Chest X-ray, PA view. Patient: 64 years old, sex M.
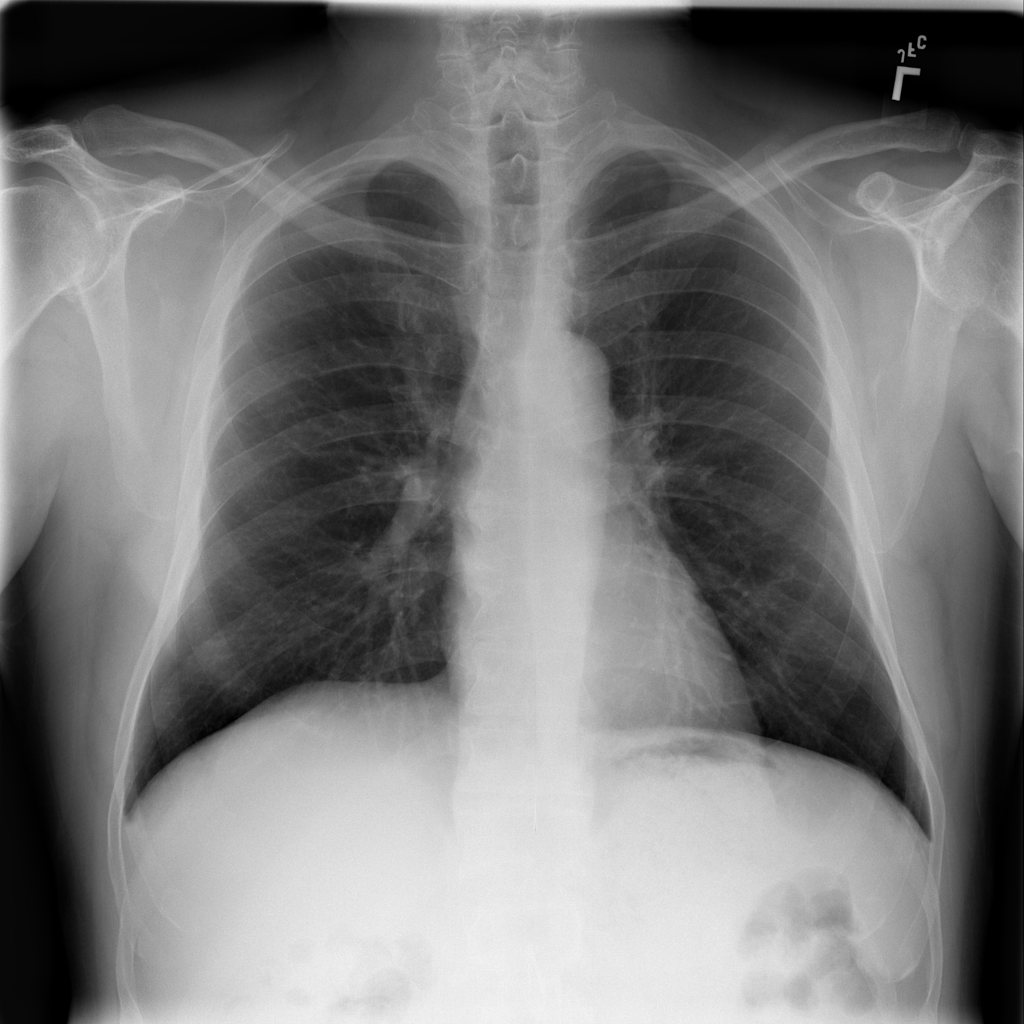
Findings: No Finding